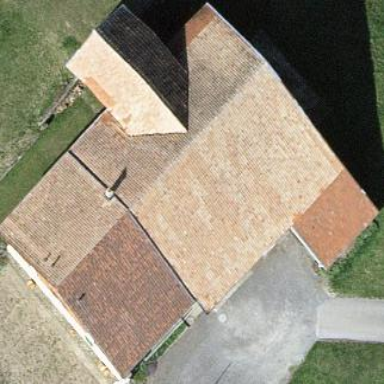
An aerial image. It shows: Simple house.